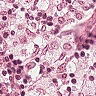
Metastatic tissue present: no